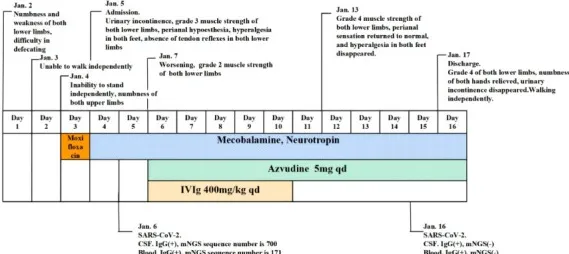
The timeslines of Case1-4. (B) The timeline of case 2.
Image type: chart (chart)